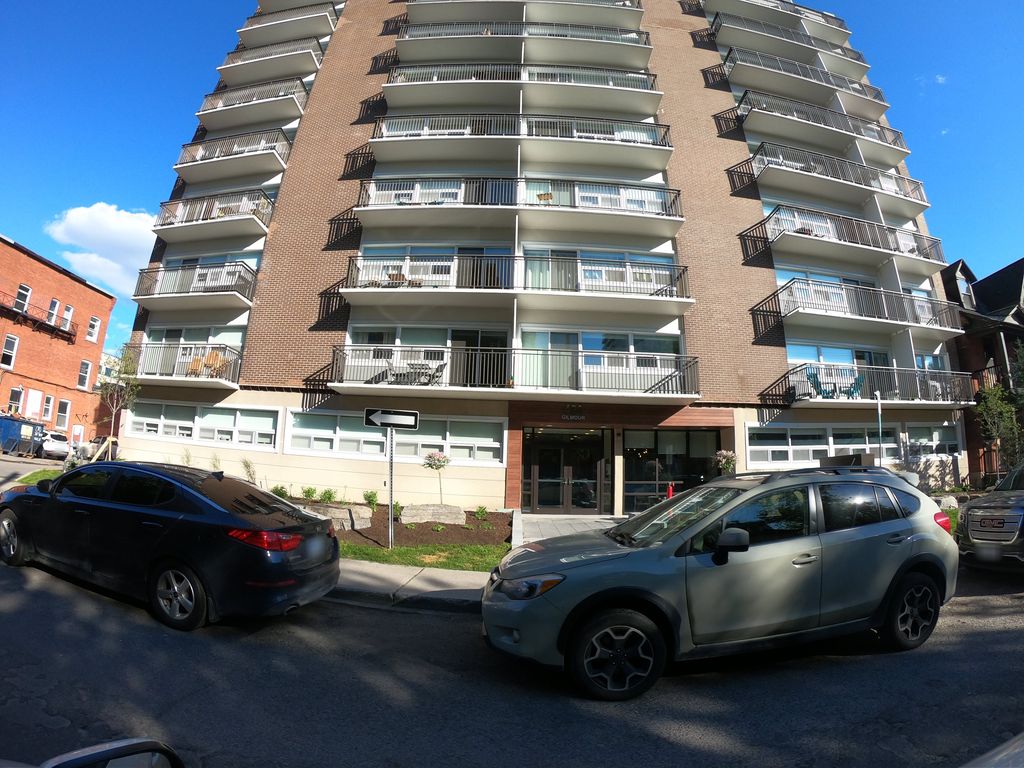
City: ottawa-gatineau